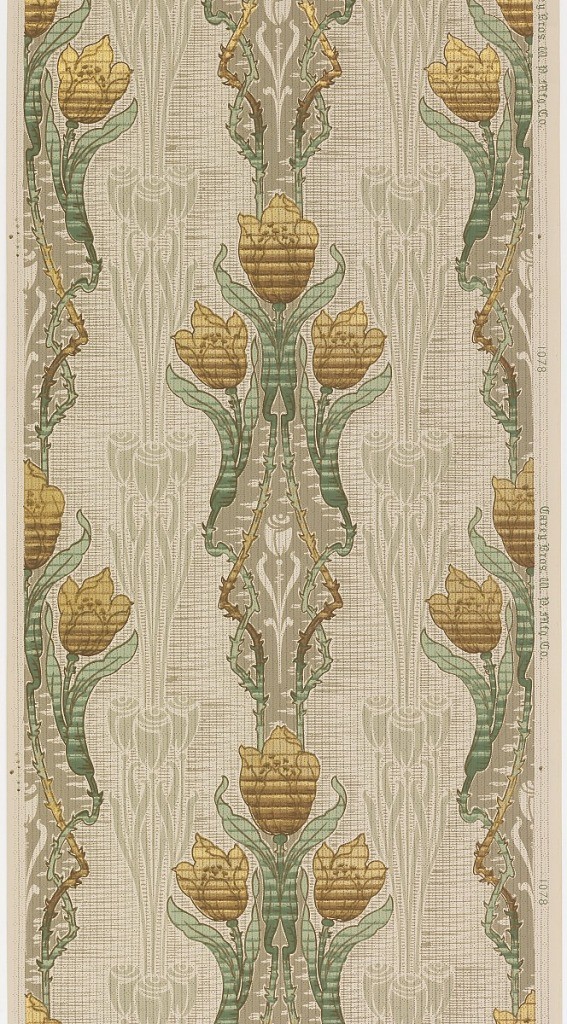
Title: Sidewall
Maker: Carey Bros. W.P. Mfg. Co., Philadelphia, Pennsylvania, founded 1882
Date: ca. 1910
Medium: Machine-printed paper
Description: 74 rolls of paper plus five pieces of grasscloth14 rolls accepted by committee60 to be returned via Registrar